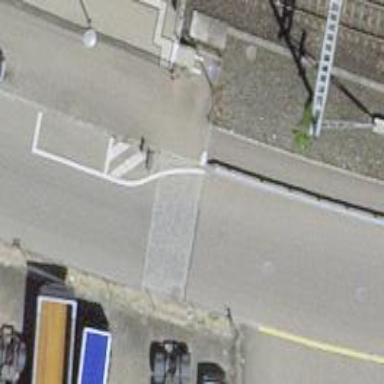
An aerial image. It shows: Asphalt footway.